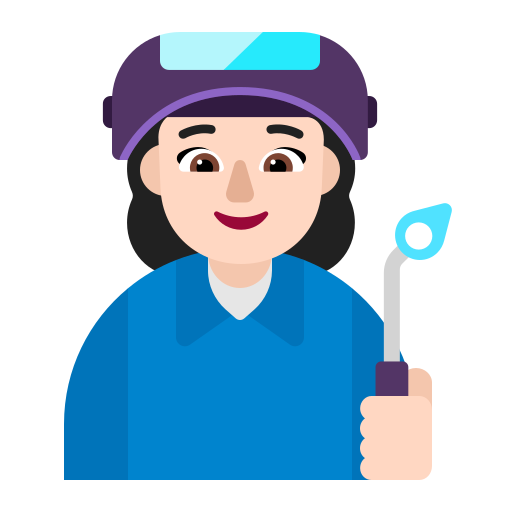
woman factory worker flat light